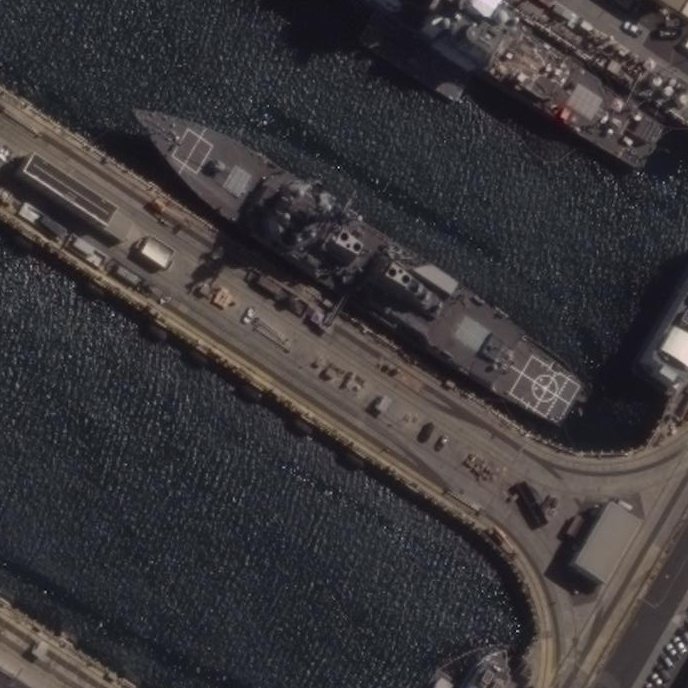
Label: Arleigh_Burke-class_destroyer